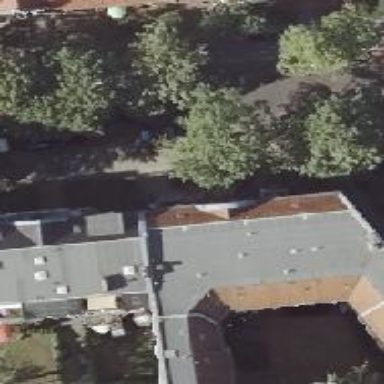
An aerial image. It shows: Kindergarten.